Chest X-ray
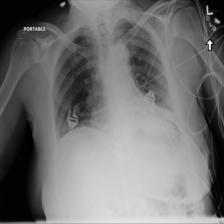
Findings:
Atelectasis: negative
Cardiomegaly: negative
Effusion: negative
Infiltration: negative
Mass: negative
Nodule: negative
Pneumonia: negative
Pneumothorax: negative
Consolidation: negative
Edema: negative
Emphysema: positive
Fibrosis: negative
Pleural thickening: negative
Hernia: negative